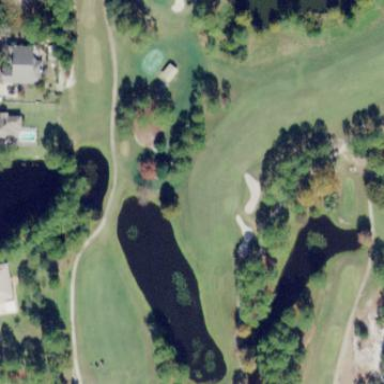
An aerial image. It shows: Water hazard on golf course.